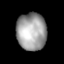
Tissue: lung
Cell type: Others
Senescence score: 0.24
Nuclear area (px): 1090
Mean DAPI intensity: 159.45